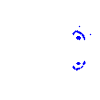
Particle: kaon